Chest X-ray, AP view. Patient: 48 years old, sex M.
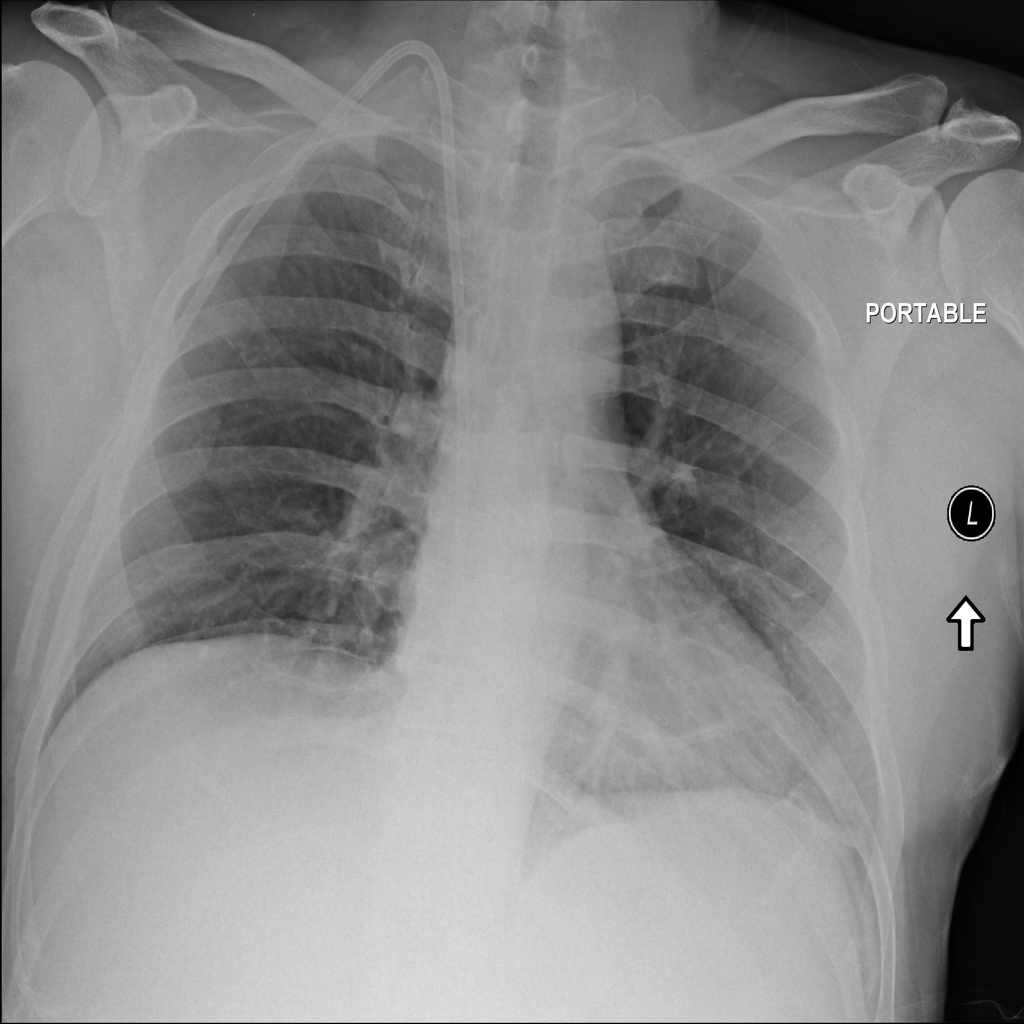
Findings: No Finding